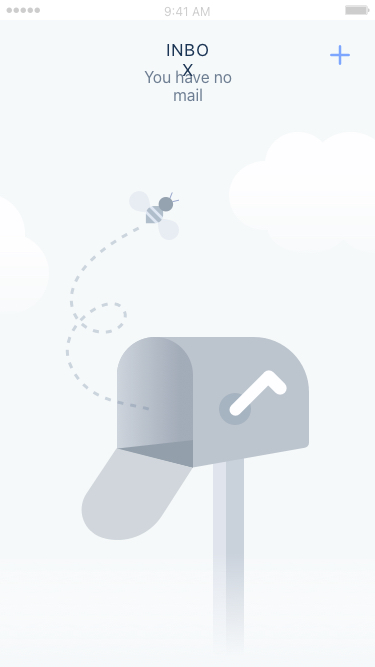
Text in this UI design:
You have no mail
INBOX